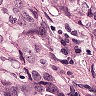
Metastatic tissue present: yes